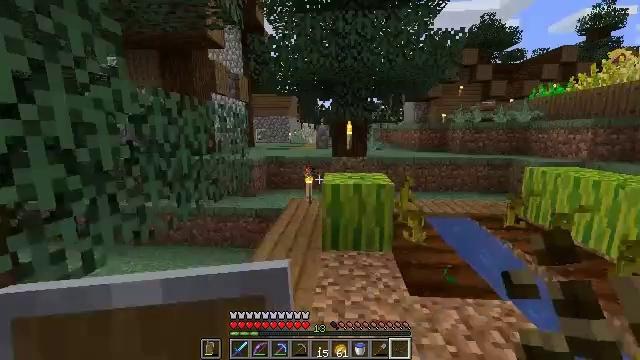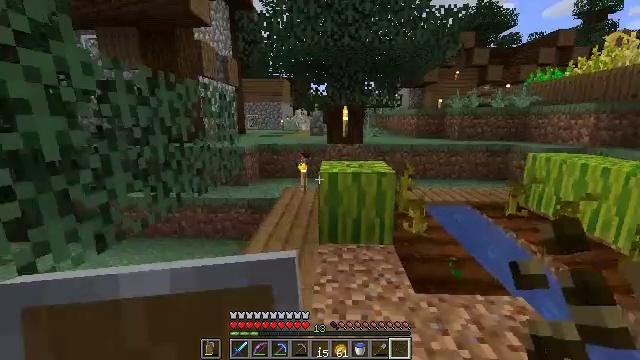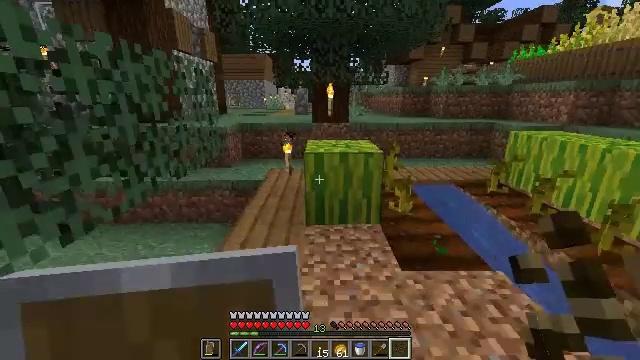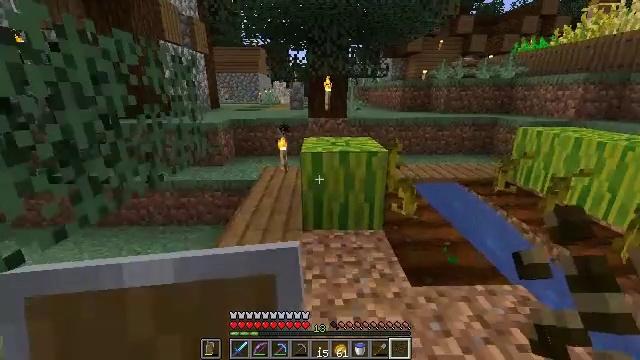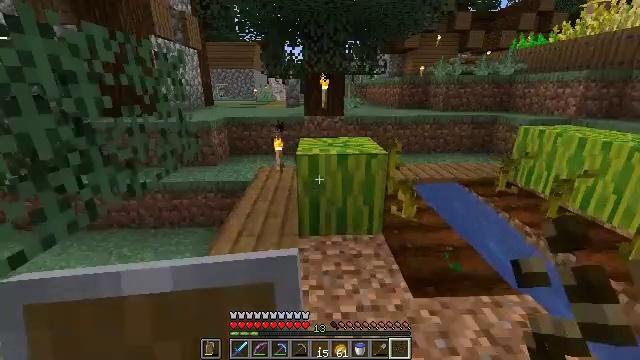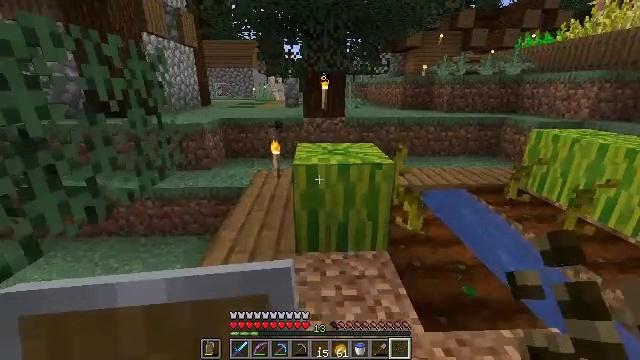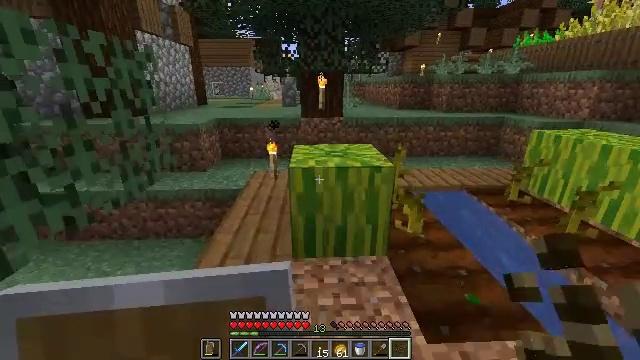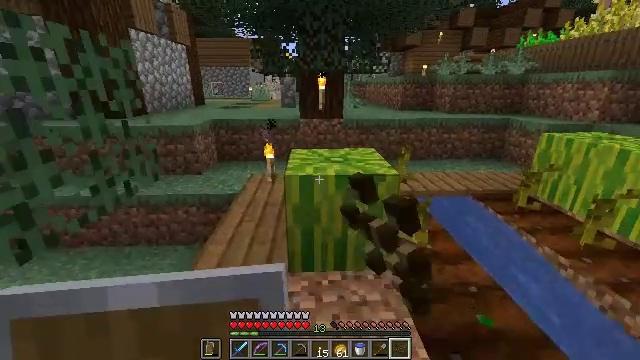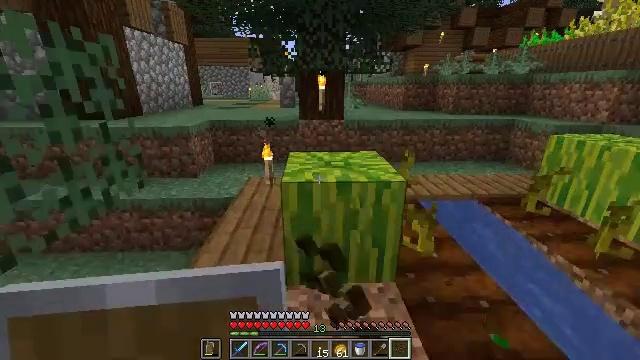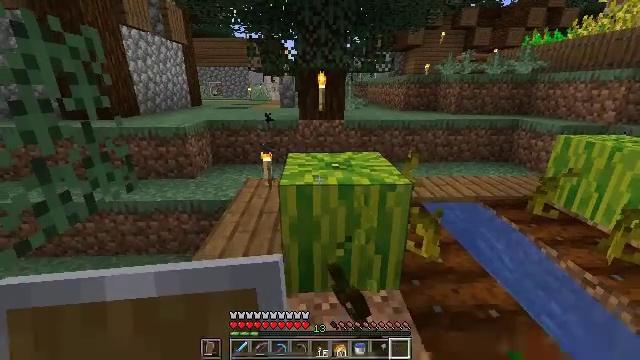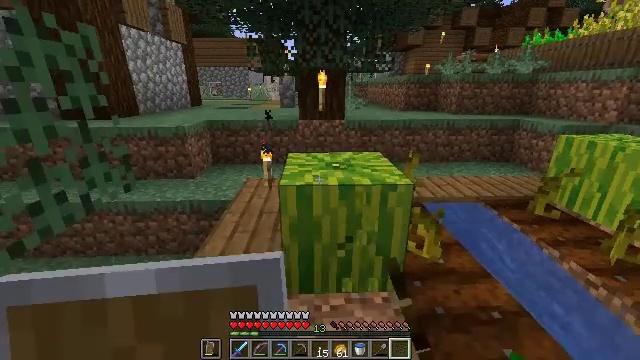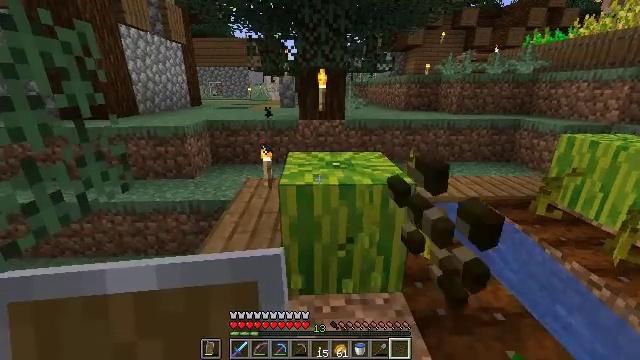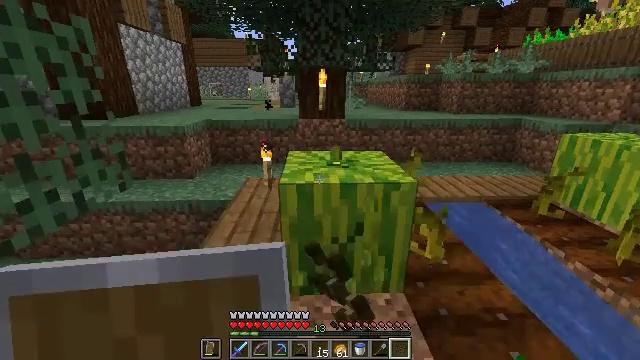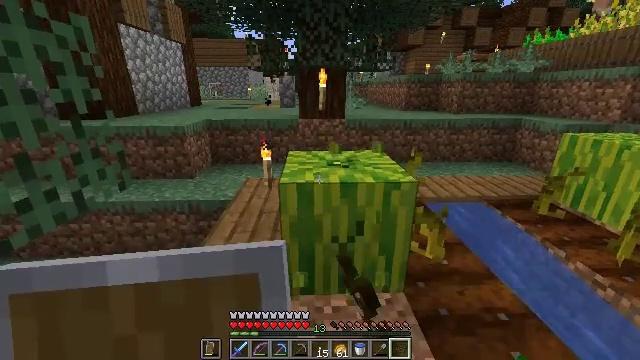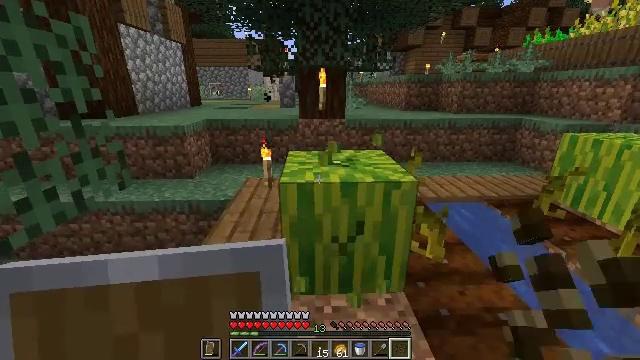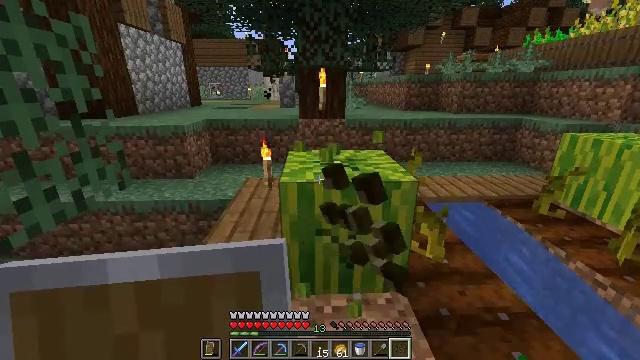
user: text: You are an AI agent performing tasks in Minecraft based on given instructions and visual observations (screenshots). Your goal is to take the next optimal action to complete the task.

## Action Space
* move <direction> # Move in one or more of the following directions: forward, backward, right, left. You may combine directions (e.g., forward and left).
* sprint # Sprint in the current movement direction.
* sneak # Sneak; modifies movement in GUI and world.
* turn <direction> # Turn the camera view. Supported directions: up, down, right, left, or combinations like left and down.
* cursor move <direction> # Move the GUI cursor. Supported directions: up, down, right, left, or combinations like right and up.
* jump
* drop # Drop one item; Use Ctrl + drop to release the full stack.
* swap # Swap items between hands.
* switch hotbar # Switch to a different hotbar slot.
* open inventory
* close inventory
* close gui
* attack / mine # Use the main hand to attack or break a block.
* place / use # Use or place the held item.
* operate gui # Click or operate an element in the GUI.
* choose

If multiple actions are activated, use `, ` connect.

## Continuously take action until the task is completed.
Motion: motion action
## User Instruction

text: Mine a melon block.
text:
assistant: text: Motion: move forward, turn right and down
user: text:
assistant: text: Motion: move forward, turn right and down
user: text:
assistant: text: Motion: move forward, turn down
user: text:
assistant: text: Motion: move forward
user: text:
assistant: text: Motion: move forward
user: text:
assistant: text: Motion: move forward, attack / mine
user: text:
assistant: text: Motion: move forward, attack / mine
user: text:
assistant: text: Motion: attack / mine
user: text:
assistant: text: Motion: attack / mine
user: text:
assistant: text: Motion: attack / mine
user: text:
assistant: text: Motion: attack / mine
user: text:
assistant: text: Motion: attack / mine
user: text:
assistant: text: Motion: attack / mine
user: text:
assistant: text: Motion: attack / mine
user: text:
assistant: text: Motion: attack / mine
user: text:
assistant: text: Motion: attack / mine
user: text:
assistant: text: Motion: attack / mine
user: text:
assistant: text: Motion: attack / mine
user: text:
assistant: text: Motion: attack / mine
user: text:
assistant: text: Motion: attack / mine
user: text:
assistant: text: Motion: attack / mine
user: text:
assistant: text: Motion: attack / mine
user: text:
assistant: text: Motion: attack / mine
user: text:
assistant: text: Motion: attack / mine
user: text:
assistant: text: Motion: attack / mine
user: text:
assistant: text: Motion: attack / mine
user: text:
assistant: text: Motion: attack / mine
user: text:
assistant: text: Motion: attack / mine
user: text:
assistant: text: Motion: attack / mine
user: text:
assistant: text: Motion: attack / mine